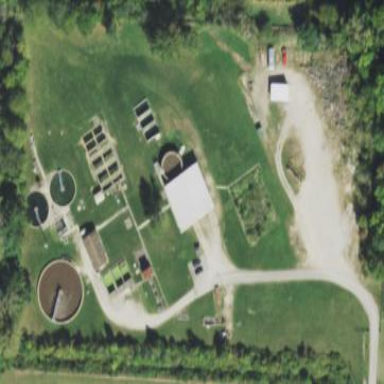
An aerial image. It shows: Wastewater plant.